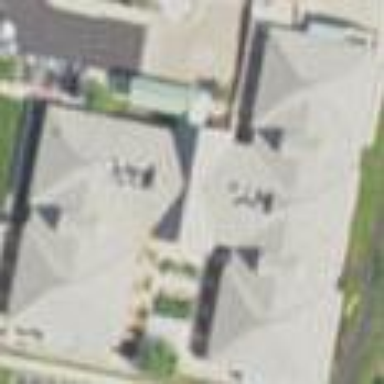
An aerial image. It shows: Commercial building.